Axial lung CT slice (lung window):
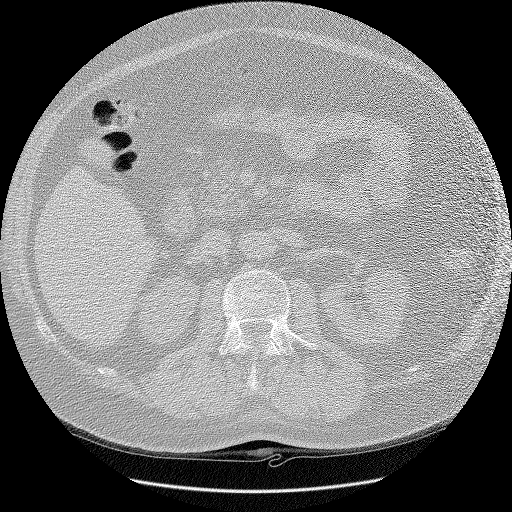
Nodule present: no